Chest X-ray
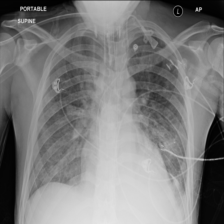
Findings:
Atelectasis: negative
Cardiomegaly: negative
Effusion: negative
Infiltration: negative
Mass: negative
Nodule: negative
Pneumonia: negative
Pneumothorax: negative
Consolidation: negative
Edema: negative
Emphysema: negative
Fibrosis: negative
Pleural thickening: negative
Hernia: negative